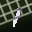
Label: 1